Brain MRI, t1w sequence, axial 2D slice.
Patient: age 50, sex M, weight 95 kg, height 1.95 m
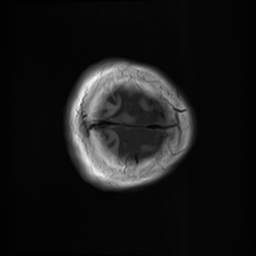